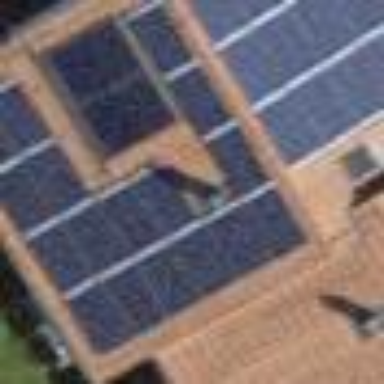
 consisting of solar photovoltaic panels."